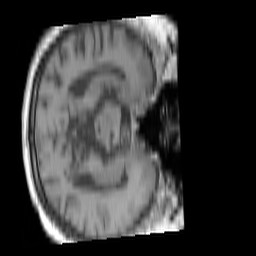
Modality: T1w
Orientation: axial
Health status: ill
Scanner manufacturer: siemens
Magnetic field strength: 3 T
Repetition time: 0.4 s
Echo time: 0.00272 s